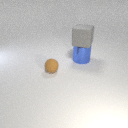
small brown rubber sphere to the left of large blue metal cylinder